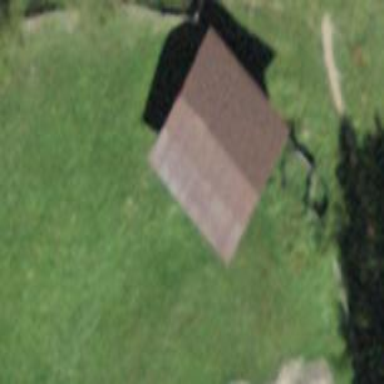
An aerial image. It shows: Building with tiled roof.